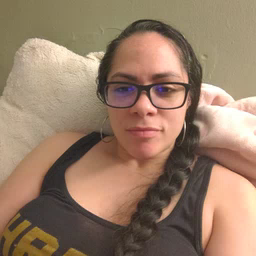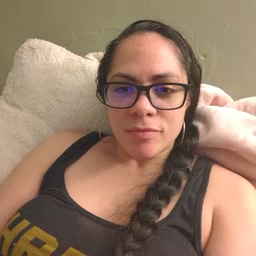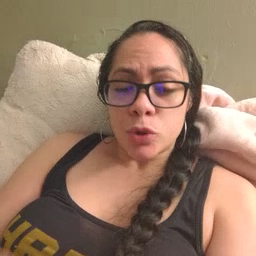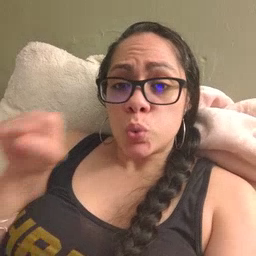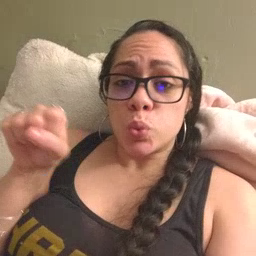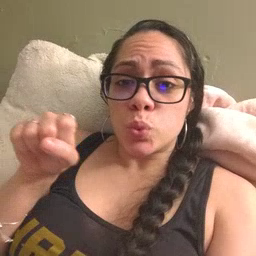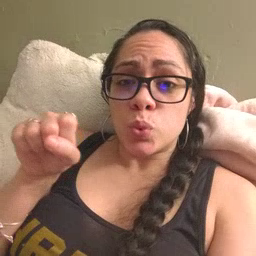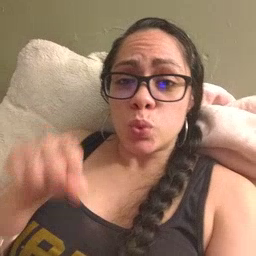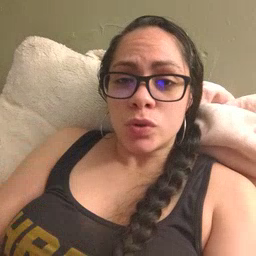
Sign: shoe